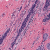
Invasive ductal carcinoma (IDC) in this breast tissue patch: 0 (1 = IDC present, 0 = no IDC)